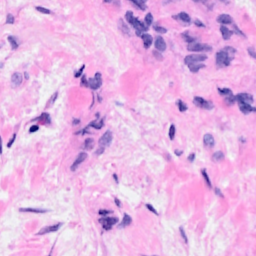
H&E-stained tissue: Breast